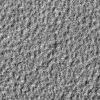
Atmospheric dust classification: not_dusty